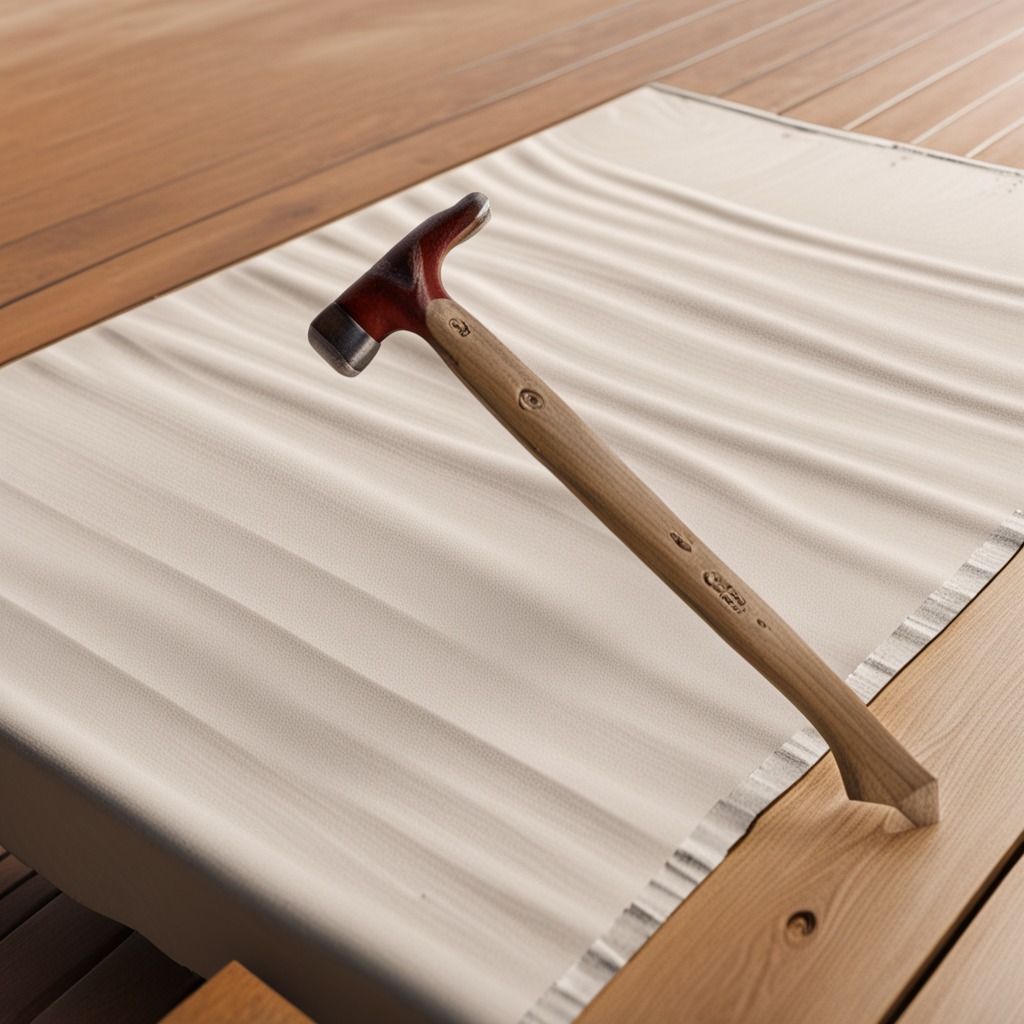
A hammer lying on a wooden table in an outdoor workshop during daytime bright natural light soft shadows worn but beneath the cloth